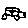
Label: car